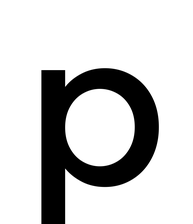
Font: Poppins-Medium